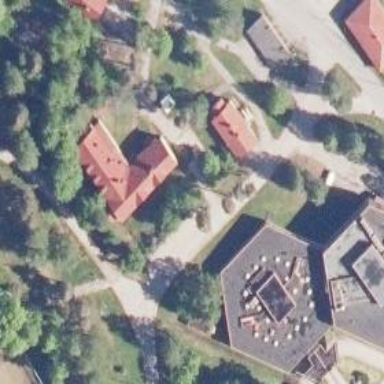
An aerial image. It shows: School building.